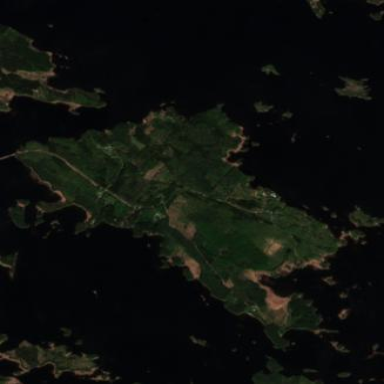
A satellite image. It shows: Island.